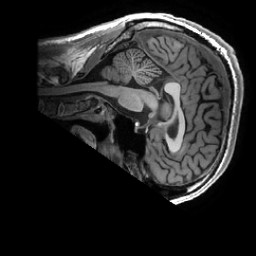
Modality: T1w
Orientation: sagittal
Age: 26
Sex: male
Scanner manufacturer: ge
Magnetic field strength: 3 T
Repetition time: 0.0073 s
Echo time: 0.003 s